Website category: book
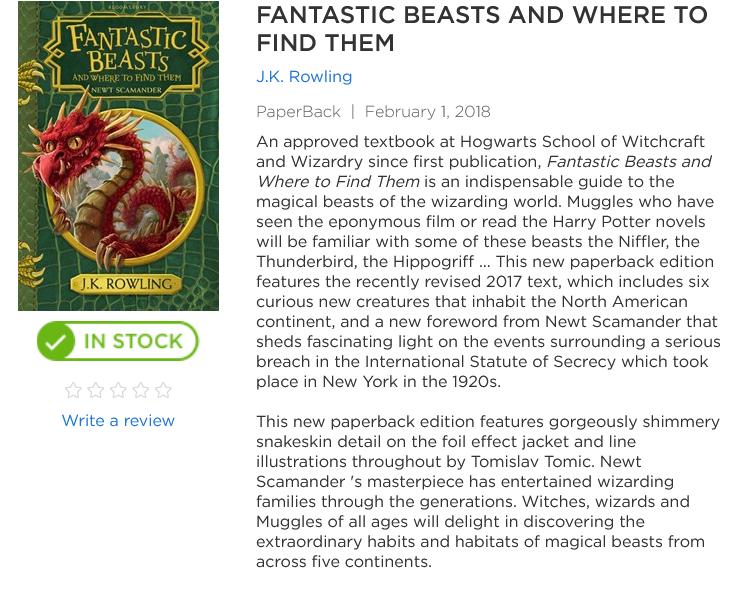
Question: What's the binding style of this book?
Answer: PaperBack

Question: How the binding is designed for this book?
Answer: PaperBack

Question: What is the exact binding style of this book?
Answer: PaperBack

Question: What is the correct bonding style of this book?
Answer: PaperBack

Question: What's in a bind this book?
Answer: PaperBack

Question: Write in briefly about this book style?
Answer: PaperBack

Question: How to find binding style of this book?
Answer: PaperBack

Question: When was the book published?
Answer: February 1, 2018

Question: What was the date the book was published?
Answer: February 1, 2018

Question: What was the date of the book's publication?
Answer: February 1, 2018

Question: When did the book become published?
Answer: February 1, 2018

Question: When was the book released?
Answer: February 1, 2018

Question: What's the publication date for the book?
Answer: February 1, 2018